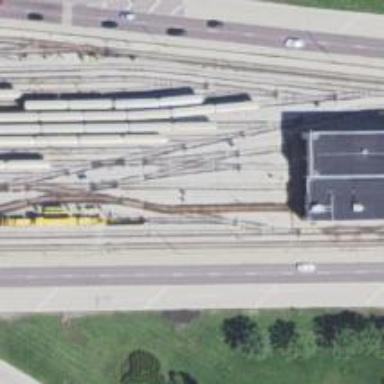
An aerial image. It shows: Electrified rail service yard.